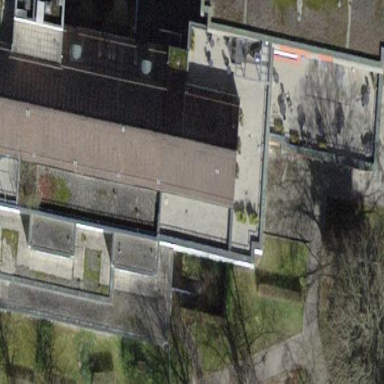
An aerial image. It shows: Hospital building.